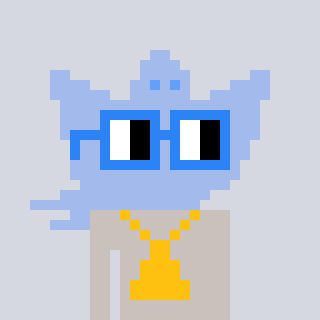
a pixel art character with square blue glasses, a ghost-B-shaped head and a foggrey-colored body on a cool background